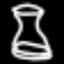
Label: hourglass